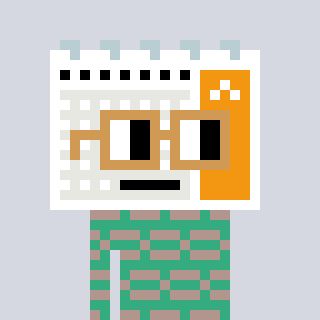
a pixel art character with square brown glasses, a calendar-shaped head and a teal-colored body on a cool background